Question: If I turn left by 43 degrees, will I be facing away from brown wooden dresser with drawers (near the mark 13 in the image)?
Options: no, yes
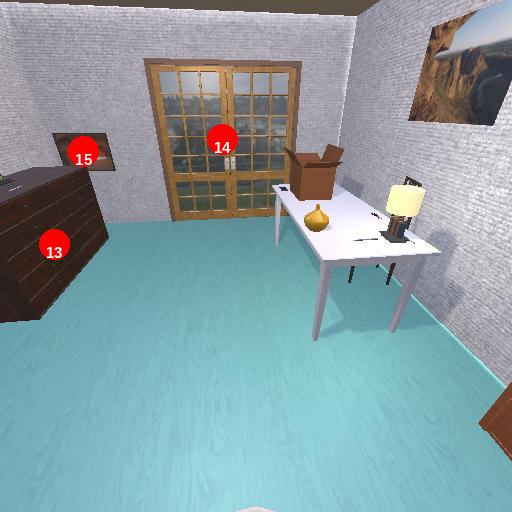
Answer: no